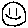
Label: smiley face